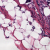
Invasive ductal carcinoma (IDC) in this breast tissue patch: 1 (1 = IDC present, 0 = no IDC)